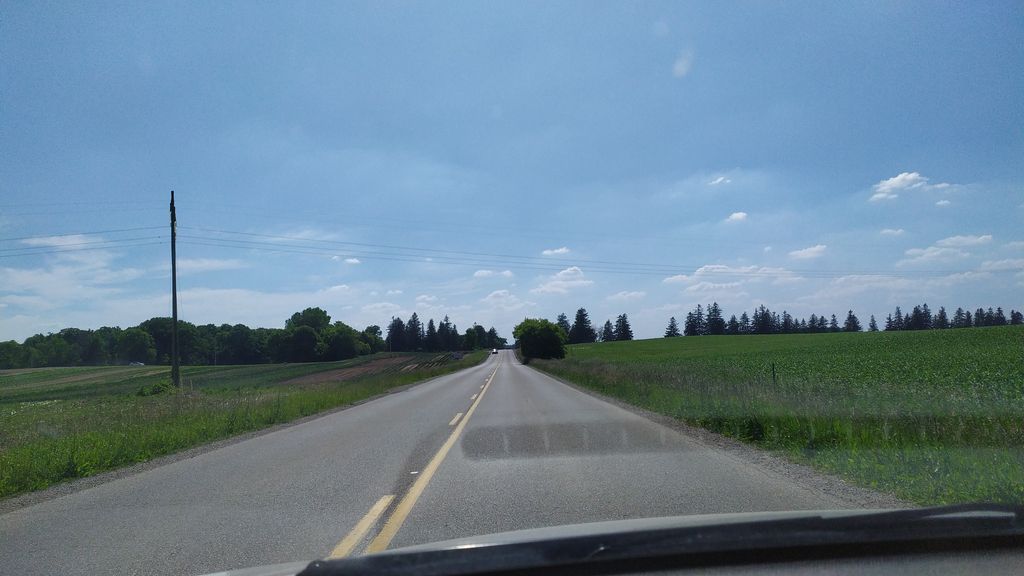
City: kitchener-waterloo